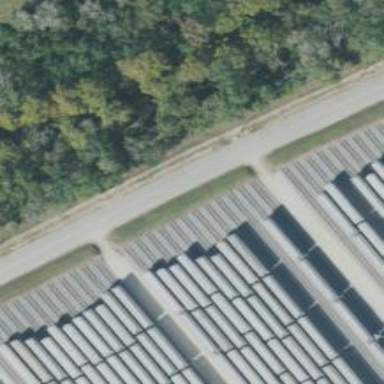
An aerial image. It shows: Railway yard.